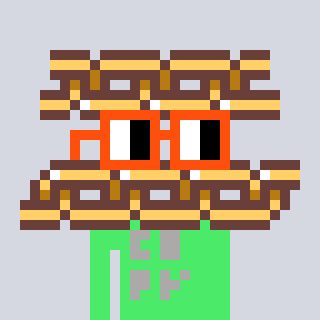
a pixel art character with square orange glasses, a chain-shaped head and a teal-colored body on a cool background